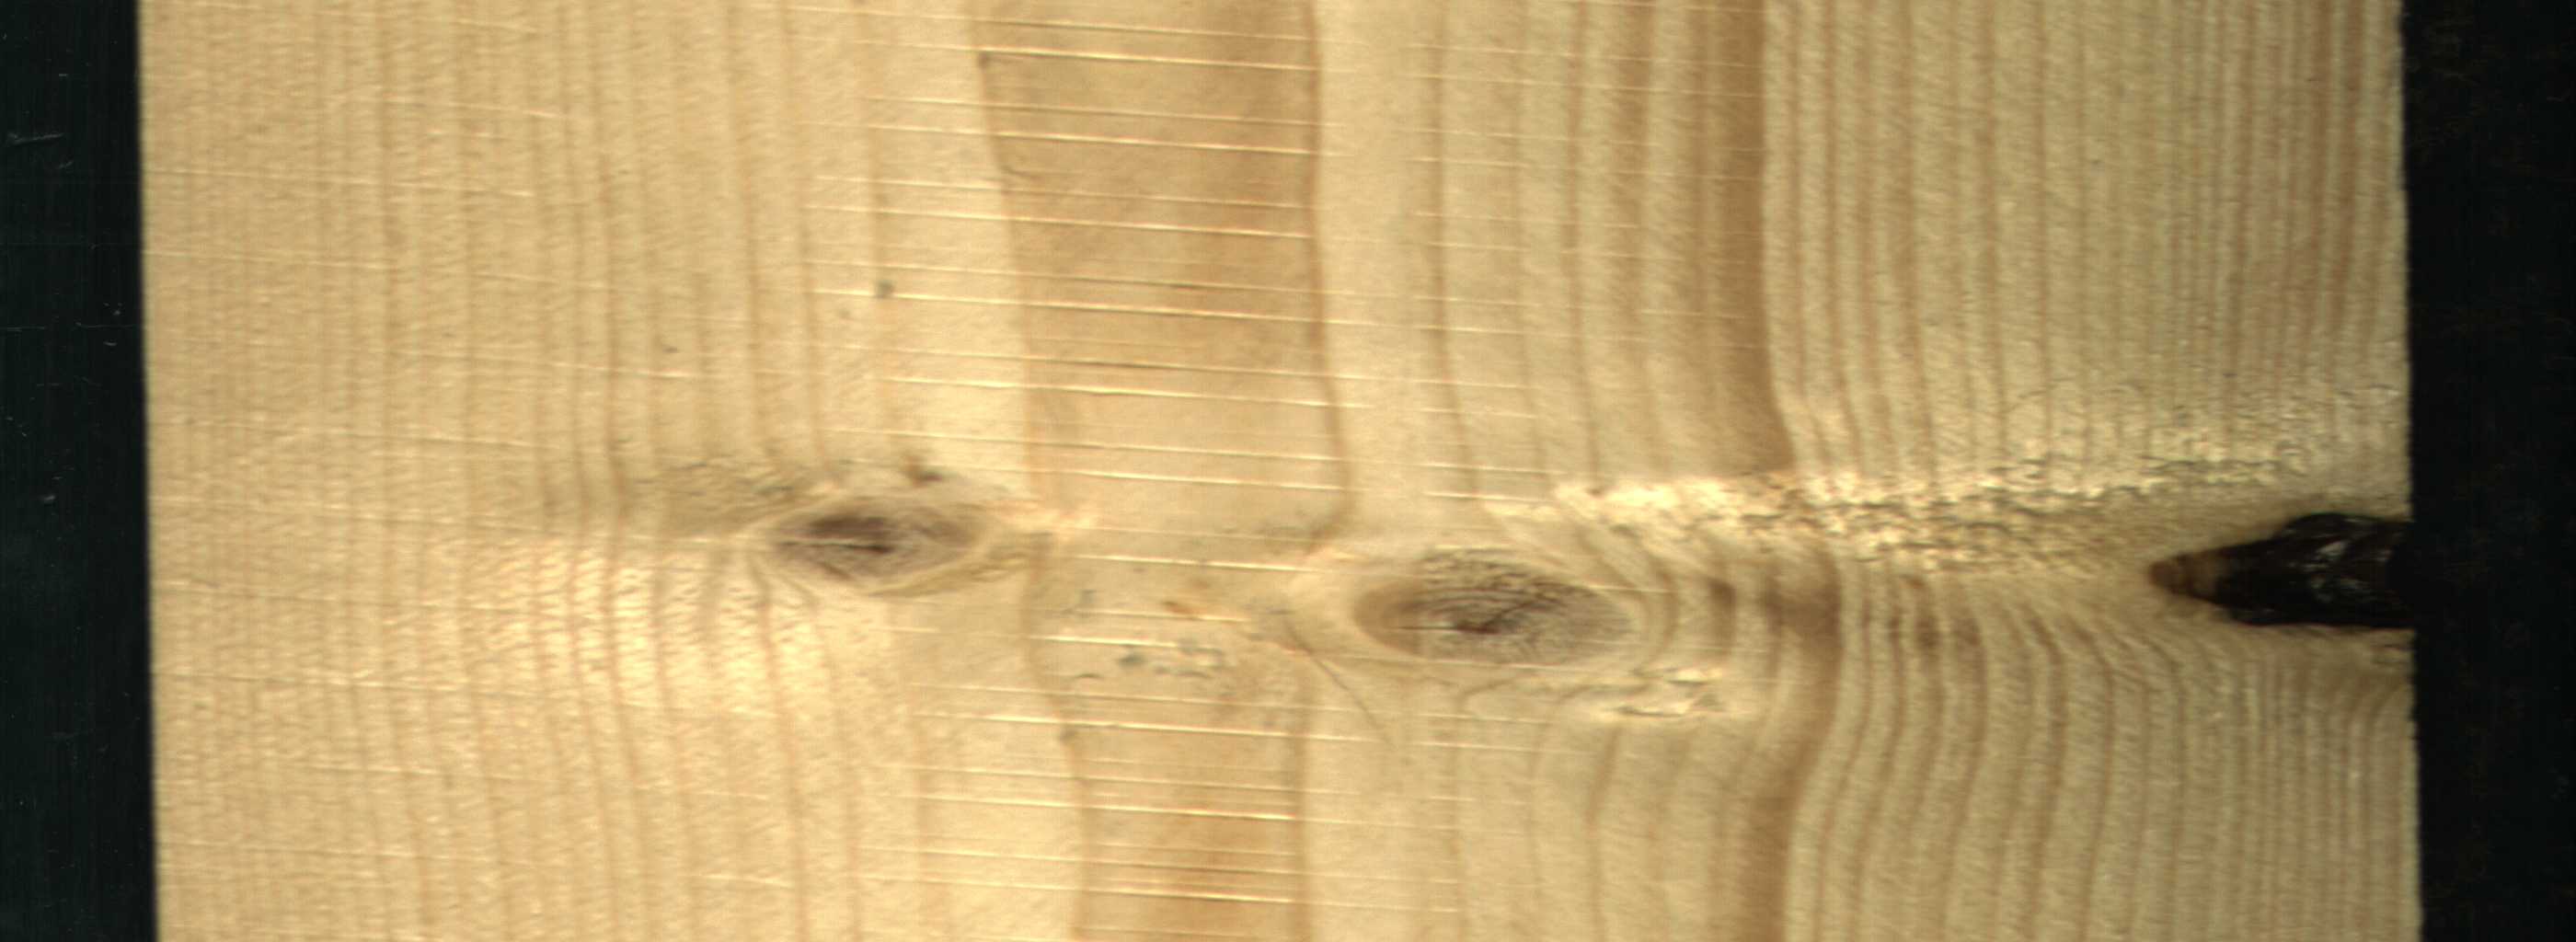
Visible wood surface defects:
knot_with_crack
Knot_missing
Live_Knot